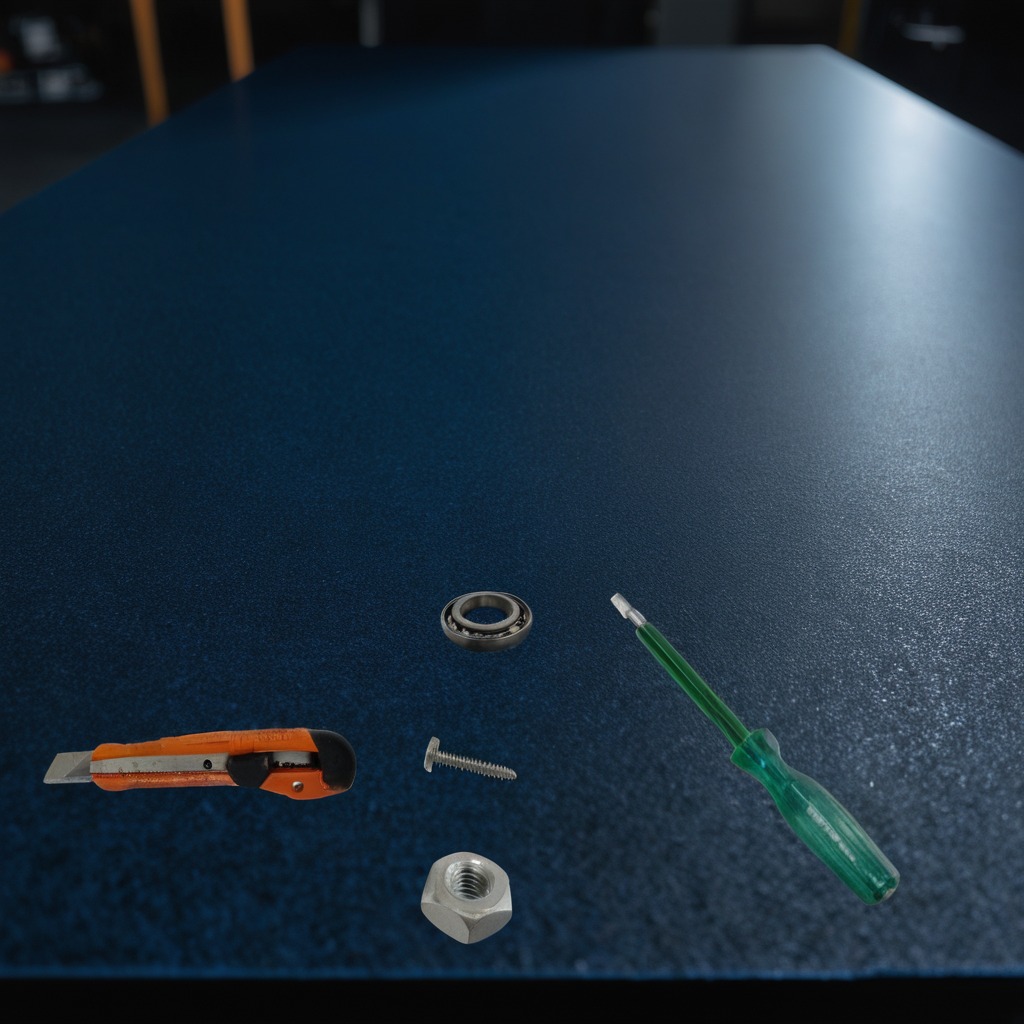
A ball bearing, a knife, a screwdriver, and a nut are lying on the clean granite tabletop.